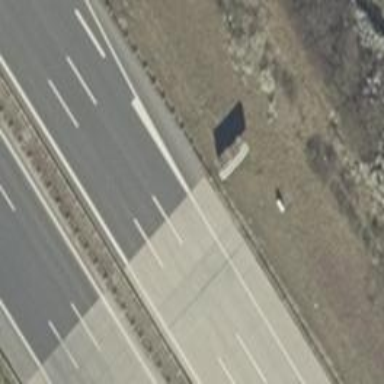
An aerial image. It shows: Motorway with concrete surface.